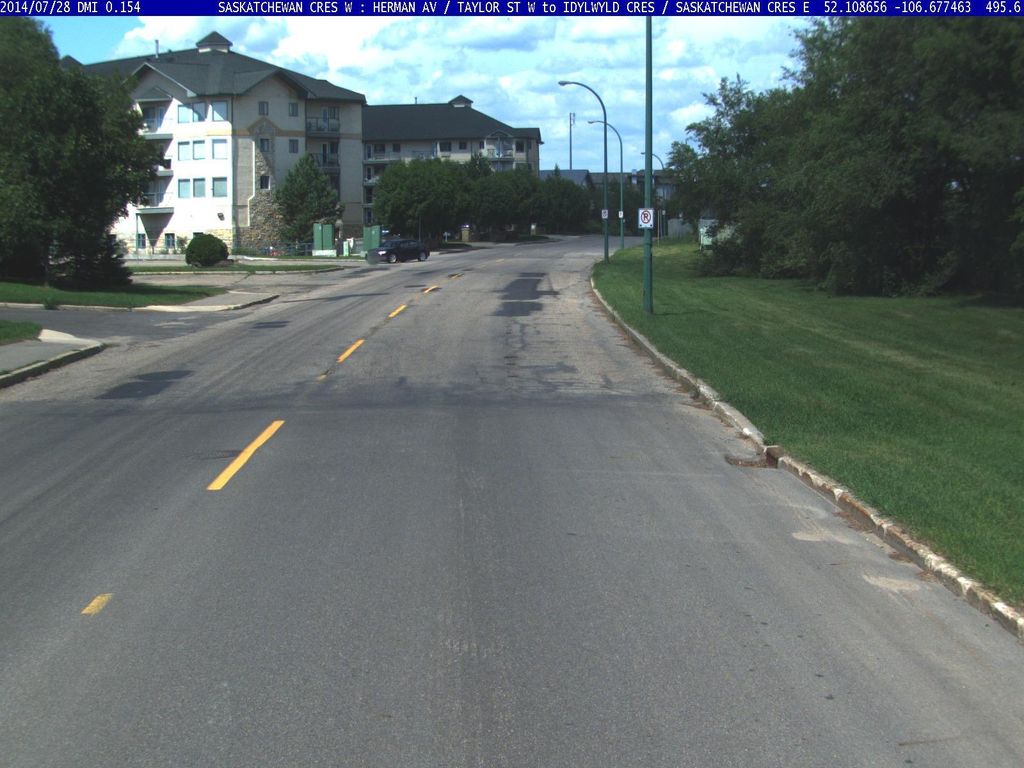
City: saskatoon